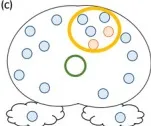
Changes in PSA after salvage fLDR brachytherapy and the locations of the positive/negative biopsy cores. (c) The locations of the positive/negative biopsy cores before re-salvage fLDR brachytherapy. Of the 17 biopsy cores, two cores with a suspected LR lesion on MRI revealed PCa. The cores that were biopsied within the target lesion of the salvage fLDR brachytherapy did not reveal PCa.
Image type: radiology (mri)